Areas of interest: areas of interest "China Life Insurance Co., Ltd."
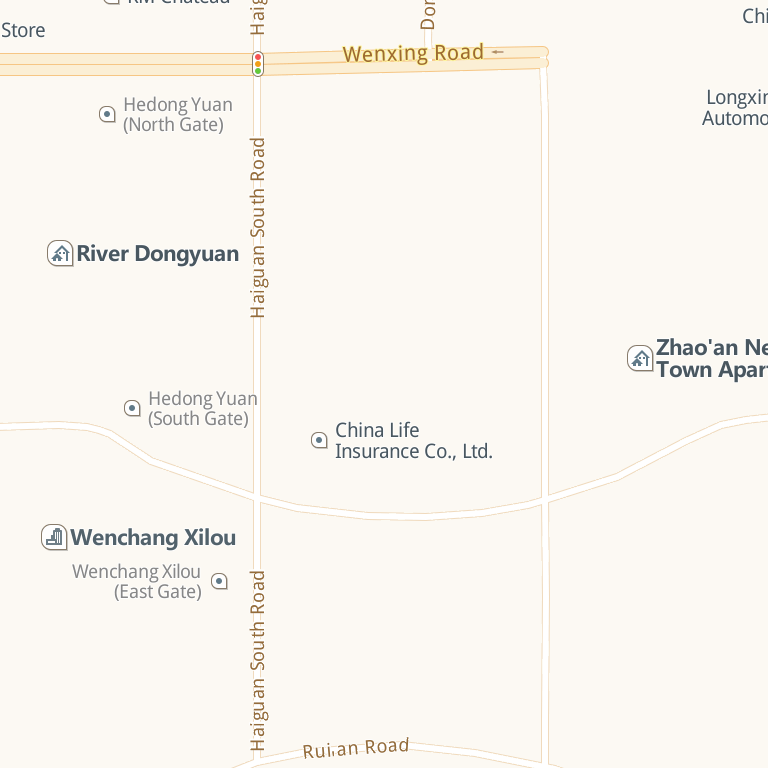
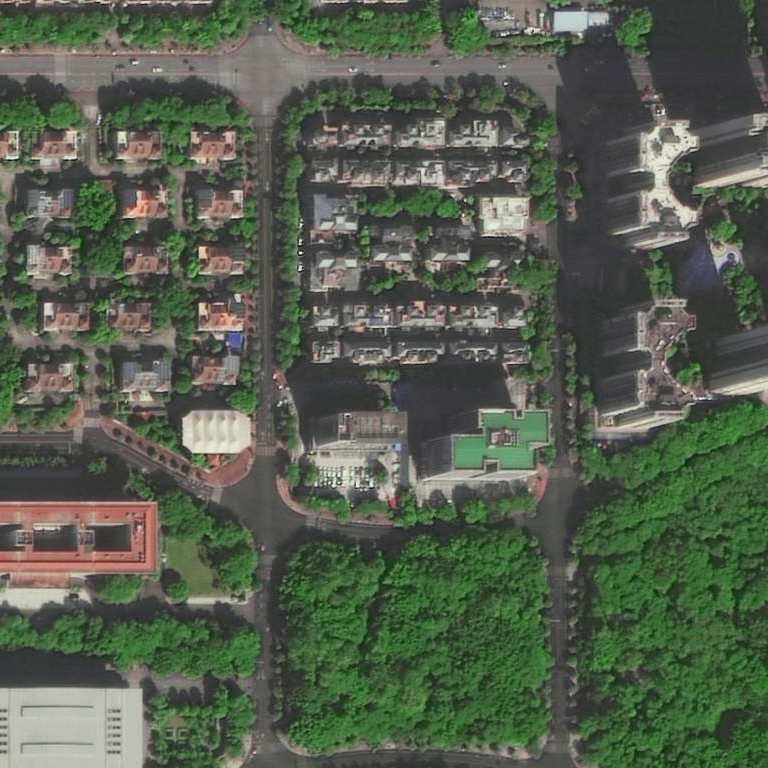